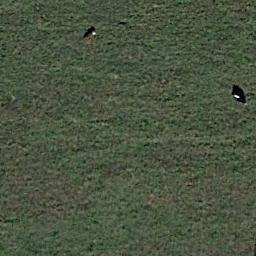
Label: meadow